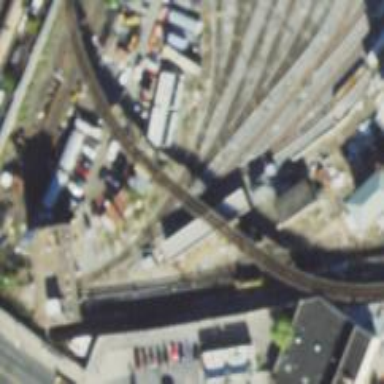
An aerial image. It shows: Electrified rail in service yard.